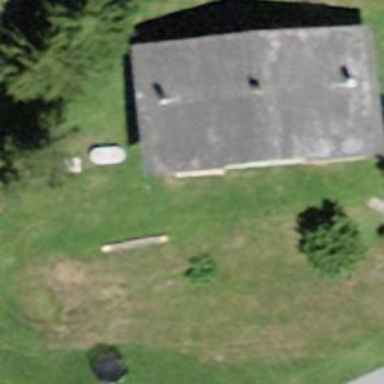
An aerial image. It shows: Simple house.